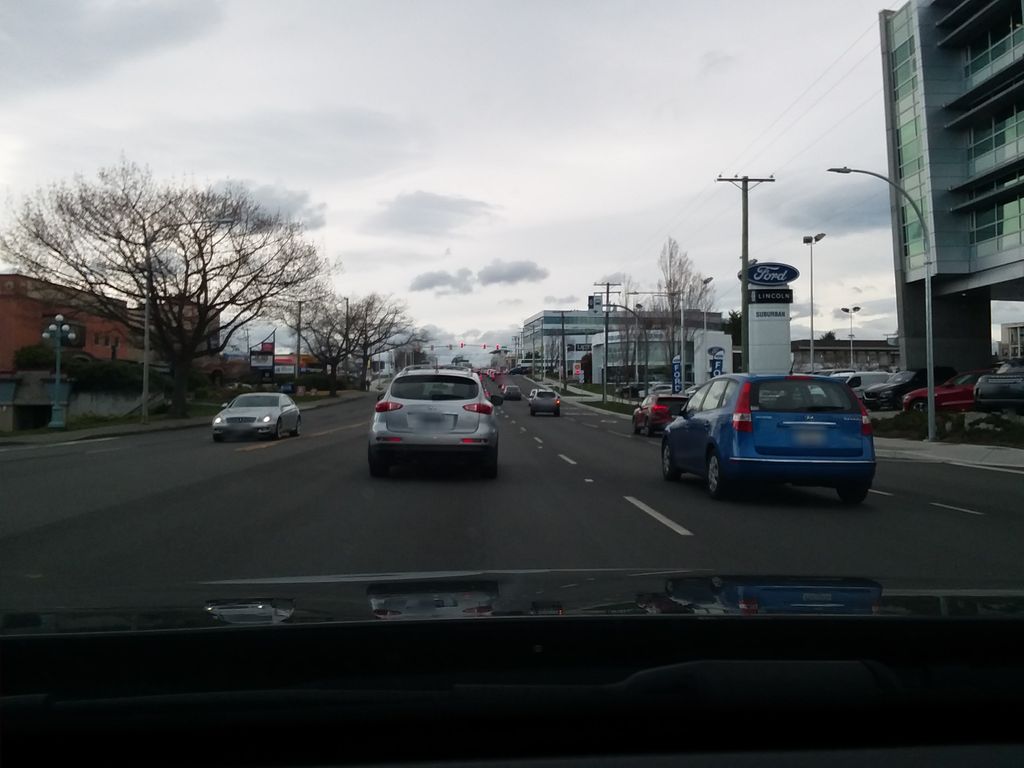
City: victoria